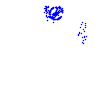
Particle: electron